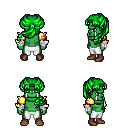
a pixel art fantasy rpg character, male body template, orc, green skin, gold arm armor, white pants, green princess hairstyle, white cloth bandages, brown shoes, four views (front, back, left, right), 2x2 character sprite sheet, small pixel art, hard edges, no anti-aliasing